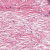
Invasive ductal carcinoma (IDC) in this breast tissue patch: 0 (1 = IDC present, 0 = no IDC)